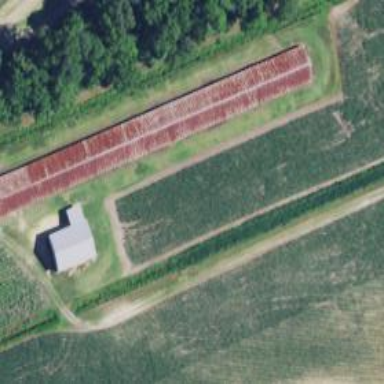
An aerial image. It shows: Farm auxiliary building.